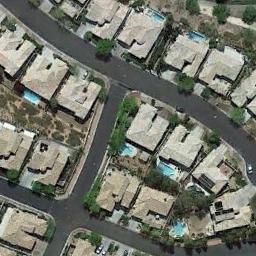
Label: residential